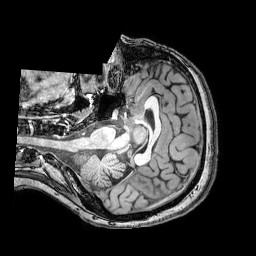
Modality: T1w
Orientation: axial
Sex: female
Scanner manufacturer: philips
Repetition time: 0.008172 s
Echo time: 0.00375 s